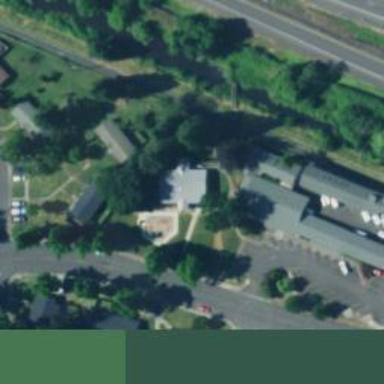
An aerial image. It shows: Office building.